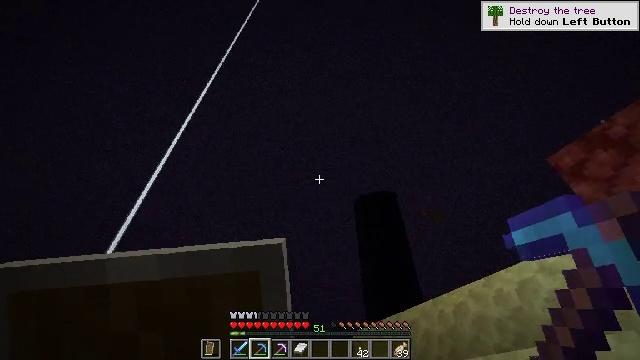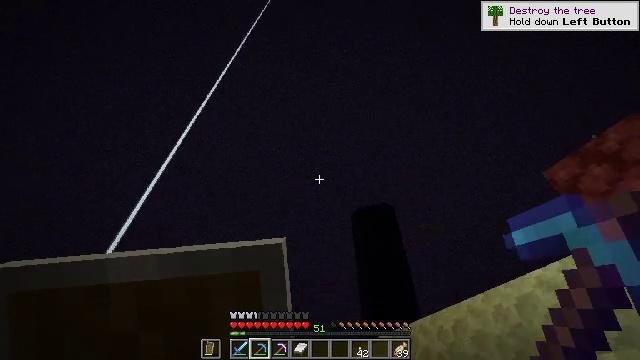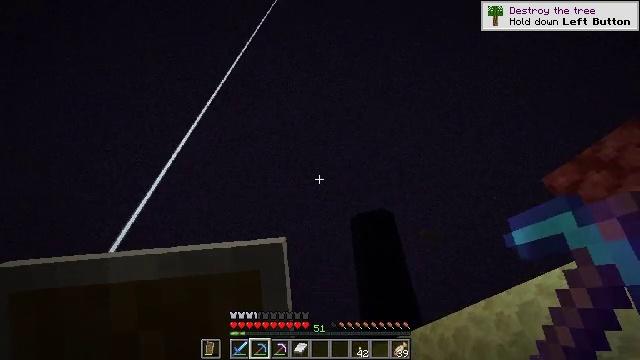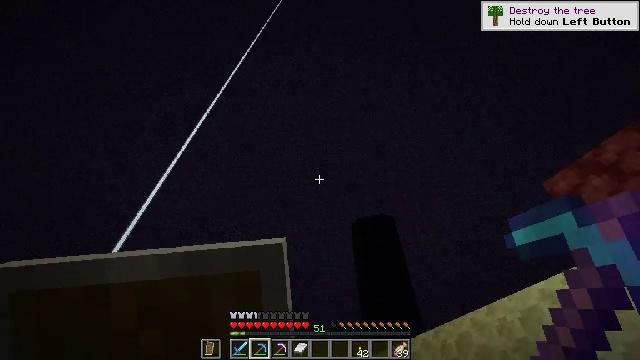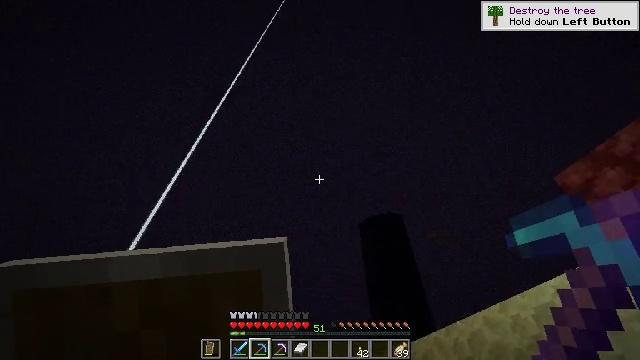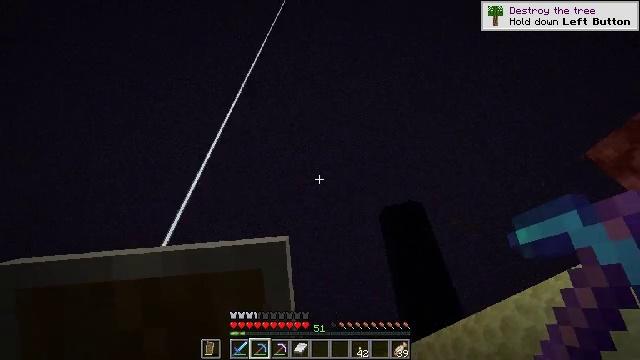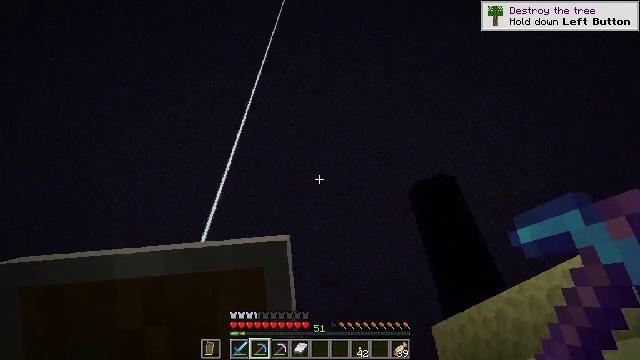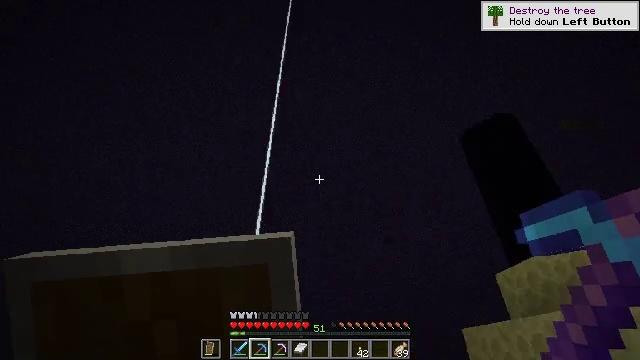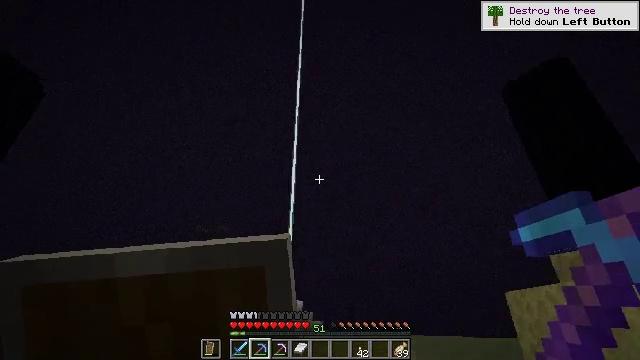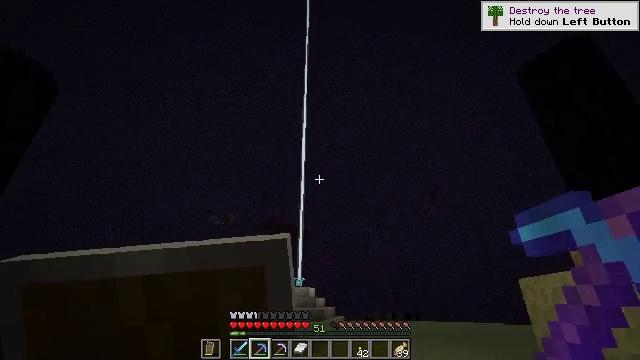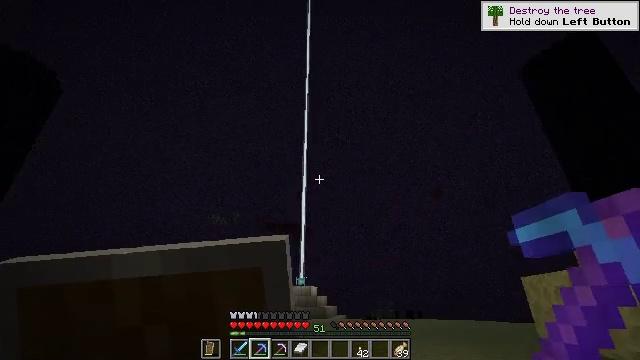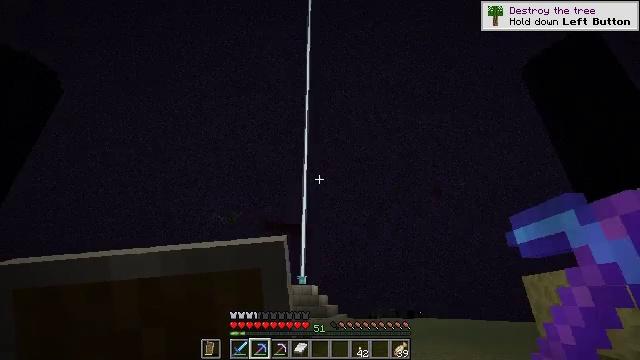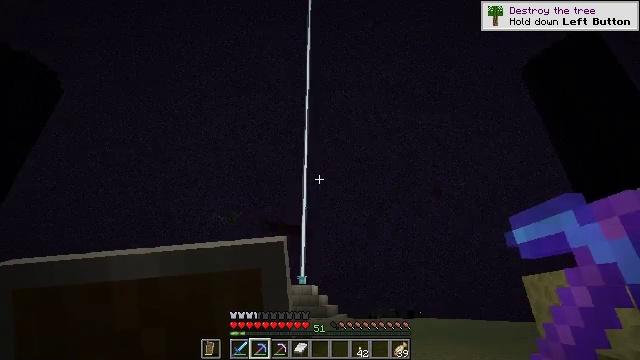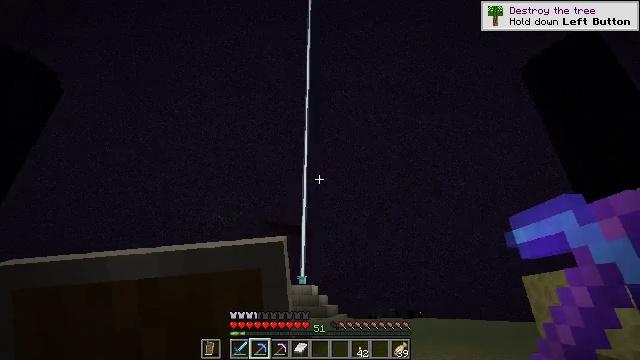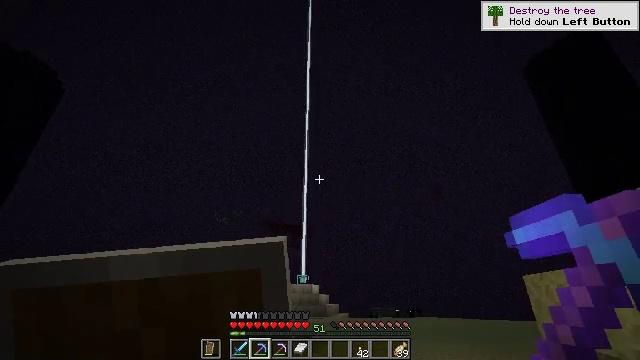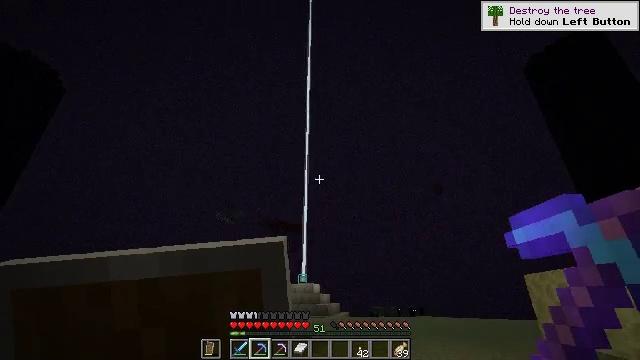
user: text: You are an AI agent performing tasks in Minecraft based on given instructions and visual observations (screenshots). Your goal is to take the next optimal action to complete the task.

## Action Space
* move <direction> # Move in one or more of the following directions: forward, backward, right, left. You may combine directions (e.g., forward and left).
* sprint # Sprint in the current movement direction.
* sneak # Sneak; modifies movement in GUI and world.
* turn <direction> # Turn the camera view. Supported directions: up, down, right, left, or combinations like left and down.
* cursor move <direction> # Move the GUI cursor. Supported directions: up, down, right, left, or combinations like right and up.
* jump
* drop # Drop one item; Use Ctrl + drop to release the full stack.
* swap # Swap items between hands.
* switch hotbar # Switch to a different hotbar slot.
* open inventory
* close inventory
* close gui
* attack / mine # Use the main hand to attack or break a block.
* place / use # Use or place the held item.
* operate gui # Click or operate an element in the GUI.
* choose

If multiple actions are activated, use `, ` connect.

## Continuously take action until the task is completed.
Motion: motion action
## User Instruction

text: Break the end stone bricks.
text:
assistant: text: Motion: turn up
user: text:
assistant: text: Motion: turn up
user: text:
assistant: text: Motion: turn up
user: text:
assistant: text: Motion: turn left
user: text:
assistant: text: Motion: turn left and down
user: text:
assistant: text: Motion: turn left and down
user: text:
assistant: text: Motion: turn left and down
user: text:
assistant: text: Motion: turn left and down
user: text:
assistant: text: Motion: turn left and down
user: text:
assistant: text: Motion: no_op
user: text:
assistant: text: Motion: no_op
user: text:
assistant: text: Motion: no_op
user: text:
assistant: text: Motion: no_op
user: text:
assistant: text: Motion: no_op
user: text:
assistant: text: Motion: no_op
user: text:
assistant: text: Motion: turn down
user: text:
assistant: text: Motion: turn down
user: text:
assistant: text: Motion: no_op
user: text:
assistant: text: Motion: no_op
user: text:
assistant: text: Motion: no_op
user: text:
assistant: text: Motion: no_op
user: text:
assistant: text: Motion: no_op
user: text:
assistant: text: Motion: turn down
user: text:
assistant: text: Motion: turn right and down
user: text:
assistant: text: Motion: turn right and down
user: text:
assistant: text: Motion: turn right and down
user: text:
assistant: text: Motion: turn right and down
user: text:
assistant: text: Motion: turn right and down
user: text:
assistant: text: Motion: turn right and down
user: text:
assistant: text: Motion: turn right